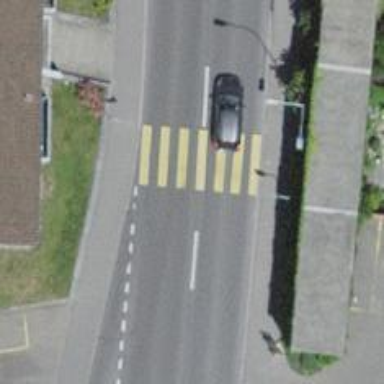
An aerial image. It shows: Uncontrolled crossing on the road.